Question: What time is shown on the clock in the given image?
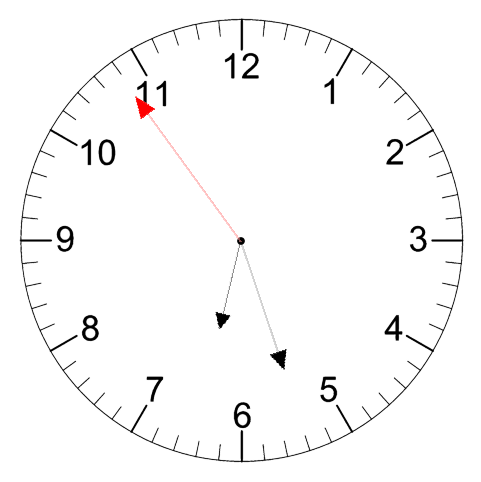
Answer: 06:26:54